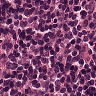
Metastatic tissue present: no